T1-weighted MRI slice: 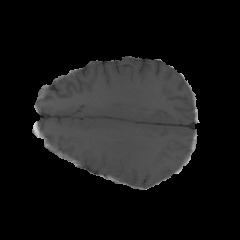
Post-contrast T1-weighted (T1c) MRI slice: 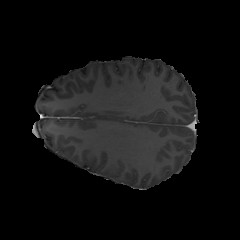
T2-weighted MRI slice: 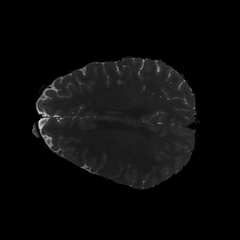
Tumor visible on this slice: no